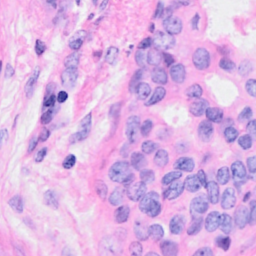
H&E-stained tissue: Breast